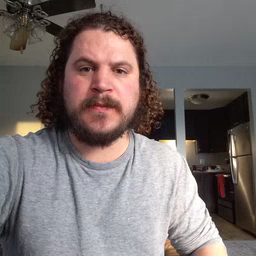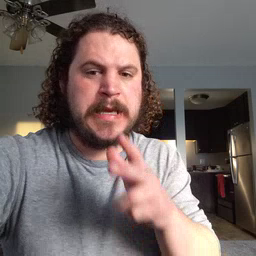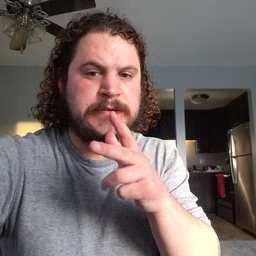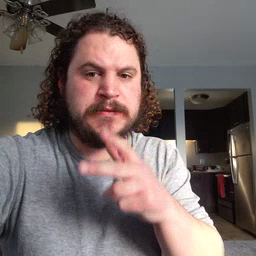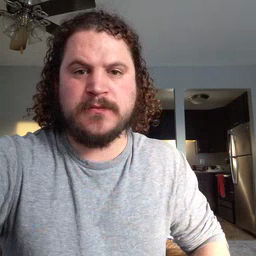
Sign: hen